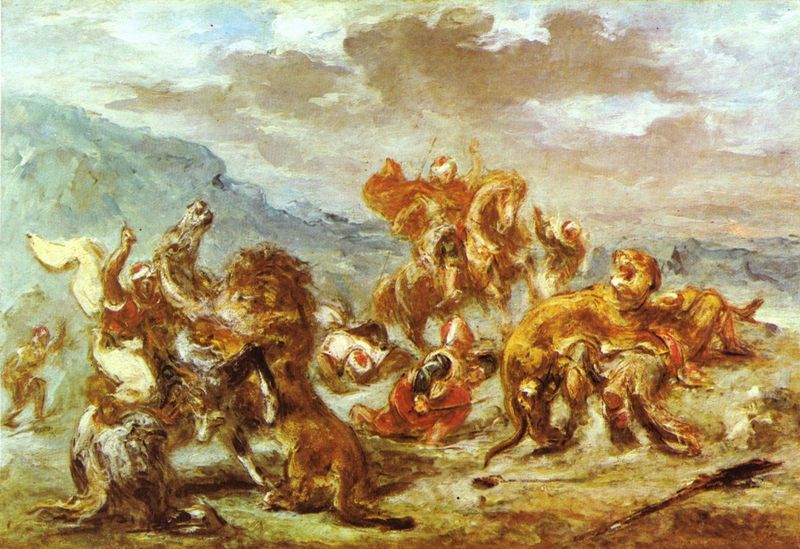
Titel: Löwenjagd
Künstler: Eugène Delacroix
Standort: Bremen
Institution: Kunsthalle Bremen
Schlagwörter: angriff, berg, blau, gemälde, himmel, kampf, kopf, mann, rubens, schatten, umhang, weiß, wolken, gelb, landschaft, menschen, ocker, sand, bewegung, braun, grau, licht, männer, orange, skizze, ölbild, rot, tiere, wolke, barock, tod, tot, öl, erde, horizont, hügel, wind, sonne, boden, gewand, mantel, pferd, pferde, reiter, engel, mähne, studie, afrika, berge, tag, schlacht, unwetter, wild, historienbild, lanze, soldaten, arena, katze, blut, orient, schwert, säbel, waffen, soldat, waffe, dynamik, getümmel, degen, entwurf, jagd, gebiss, zähne, löwen, gewehr, ross, fressen, nüstern, krieger, sturz, lanzen, flinte, löwe, speer, speere, fresko, töten, katzen, turban, raubkatze, gladiator, raubtiere, tiger, raubtier, corinth?, raubkatzen, pranke, gefallener, bestien, mauren, hommel, alexander der große, modellierung, schlach, fight